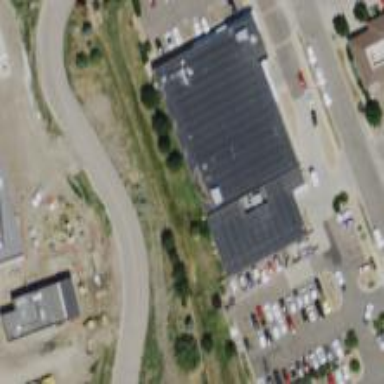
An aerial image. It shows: Building used as car repair shop.